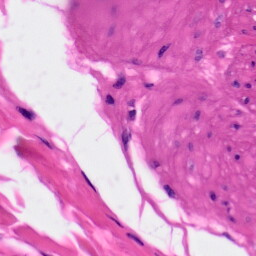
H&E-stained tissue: Skin